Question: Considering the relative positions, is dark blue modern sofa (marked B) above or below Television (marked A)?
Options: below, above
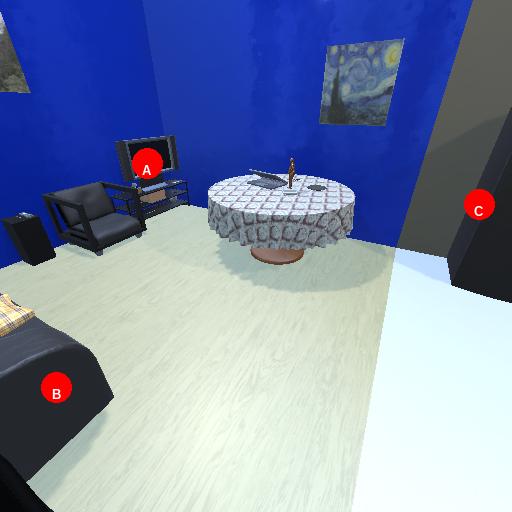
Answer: below